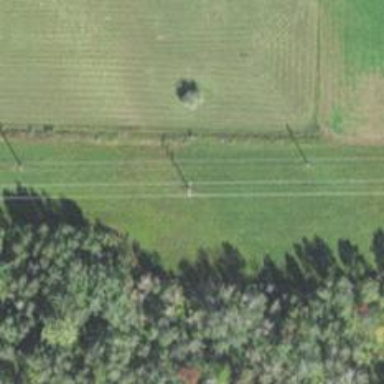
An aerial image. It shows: Power pole.